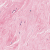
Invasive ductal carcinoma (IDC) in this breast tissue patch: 0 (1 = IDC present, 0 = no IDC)